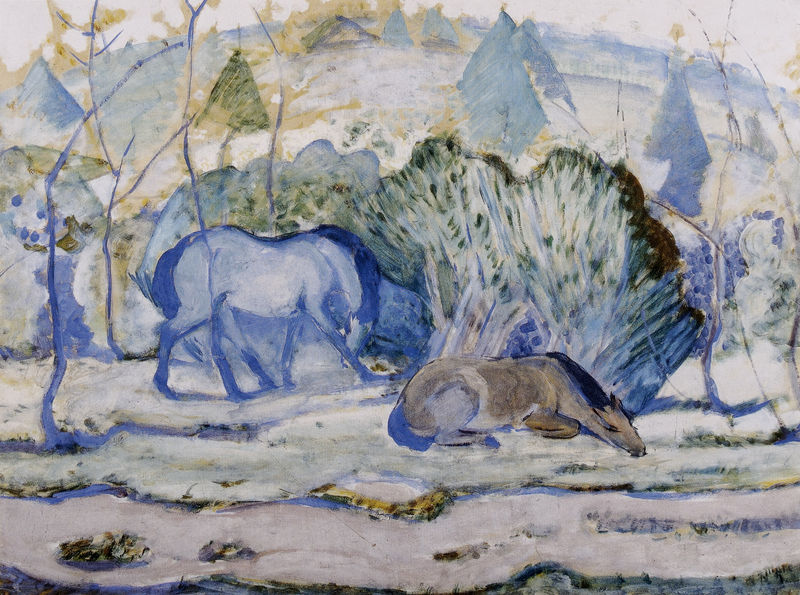
Titel: Pferde auf der Weide (Pferde in Landschaft)
Künstler: Franz Marc
Standort: Liège
Institution: Musée d'Art Moderne et d'Art Contemporain de la Ville de Liège
Schlagwörter: baum, berg, blau, himmel, schatten, weiß, aquarell, bäume, dreieck, gelb, grün, impressionismus, landschaft, ocker, äste, braun, grau, schwarz, eis, gras, rot, schnee, tiere, wiese, expressionismus, malerei, jung, öl, ast, bach, erde, feld, hügel, kalt, natur, stamm, strauch, zweige, büsche, gebüsch, sträucher, boden, gold, wald, pferd, pferde, beine, mähne, schwanz, schweif, welle, liegen, ruhen, heu, abstrakt, berge, modern, grasen, winter, tannen, ölgemälde, spitz, liegend, kegel, kälte, bläulich, wässrig, nadelbaum, franz, reh, ross, pfer, fressen, nadelbäume, frost, rösser, äsen, blauer reiter, franz marc, marc, heuballen, blaue reiter, franz mark, mark, blaues pferd, fressend, scharren, verwaschen, braunes pferd, baumbäume, heukegel, pferde wiese landschaft blau bäume